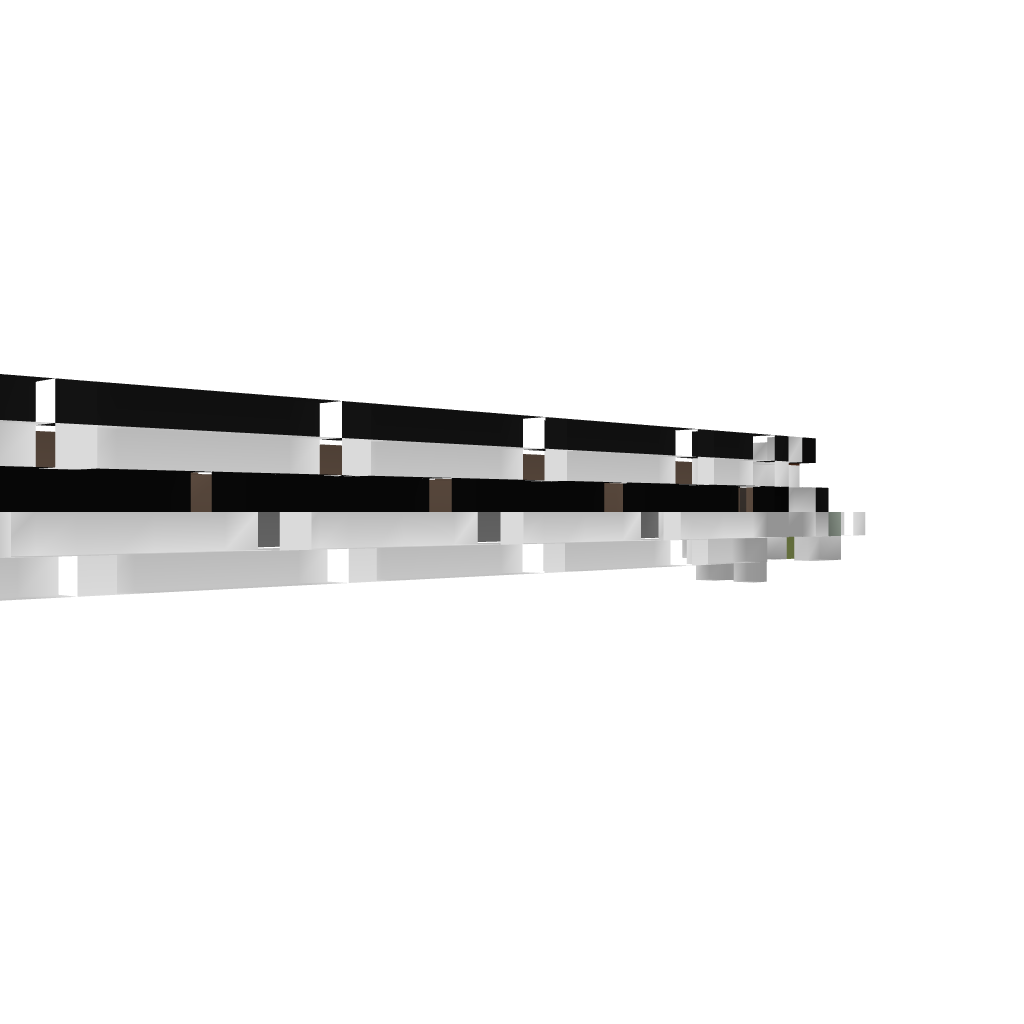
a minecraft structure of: Automatic Boiler